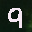
Label: 9